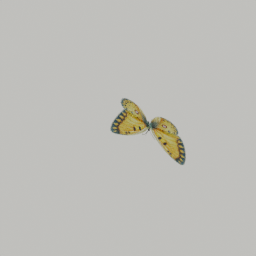
Label: animals